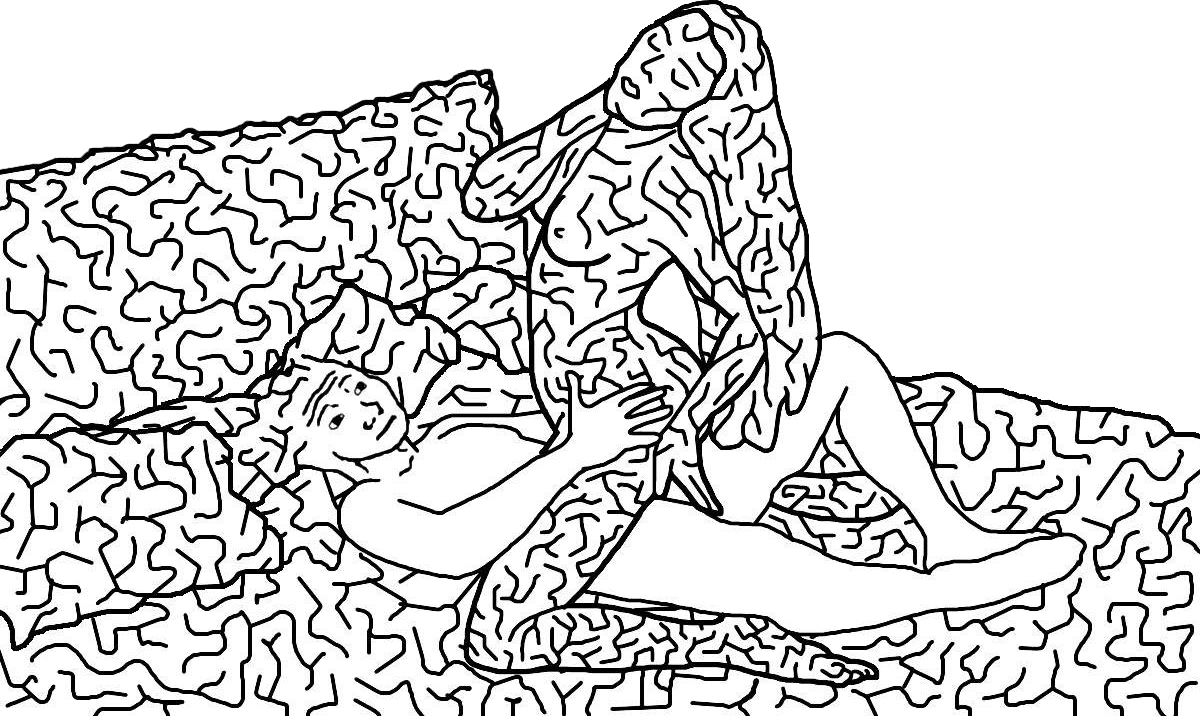
Label: 5_Brainiak